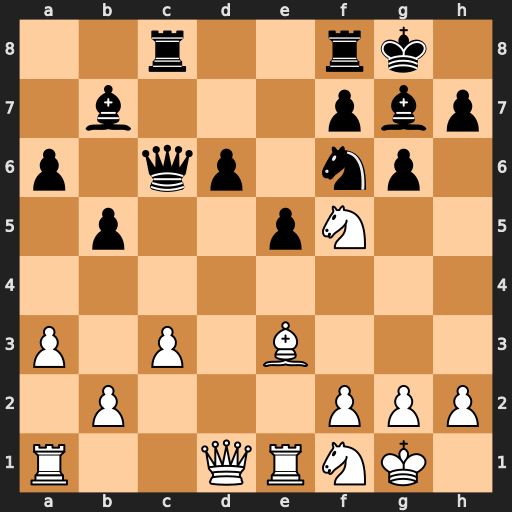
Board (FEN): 2r2rk1/1b3pbp/p1qp1np1/1p2pN2/8/P1P1B3/1P3PPP/R2QRNK1
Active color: w
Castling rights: -
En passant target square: -
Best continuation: Ne7+ Kh8 Nxc6